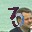
Label: 3